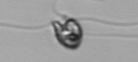
Label: flagellate_morphotype1